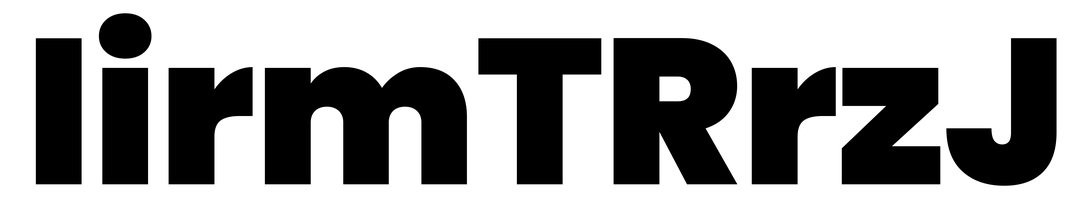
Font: Poppins-Black